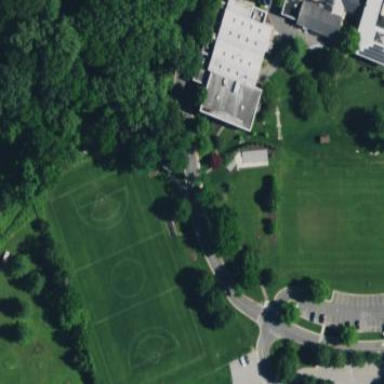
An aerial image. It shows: Multi-sport pitch for leisure activities.